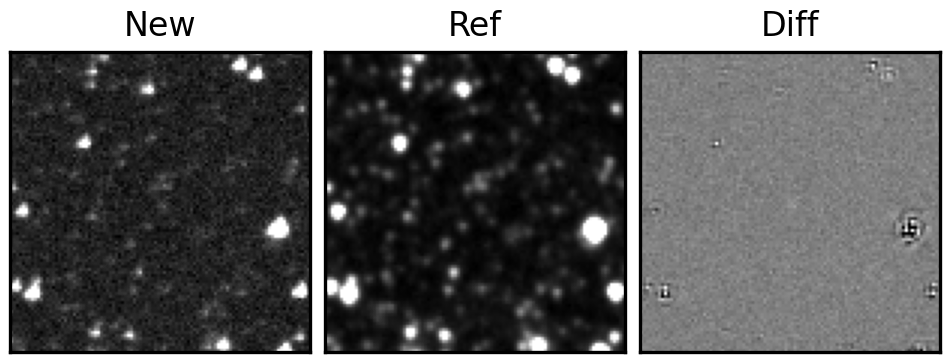
Label: real